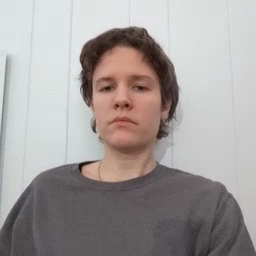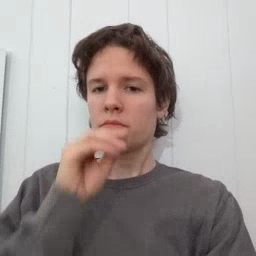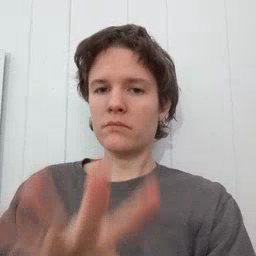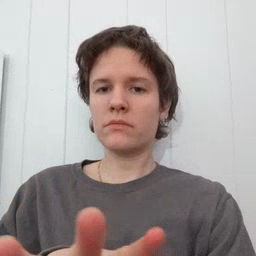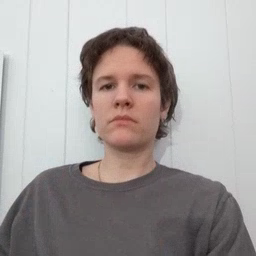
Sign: blow